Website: bh-photo
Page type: receipt
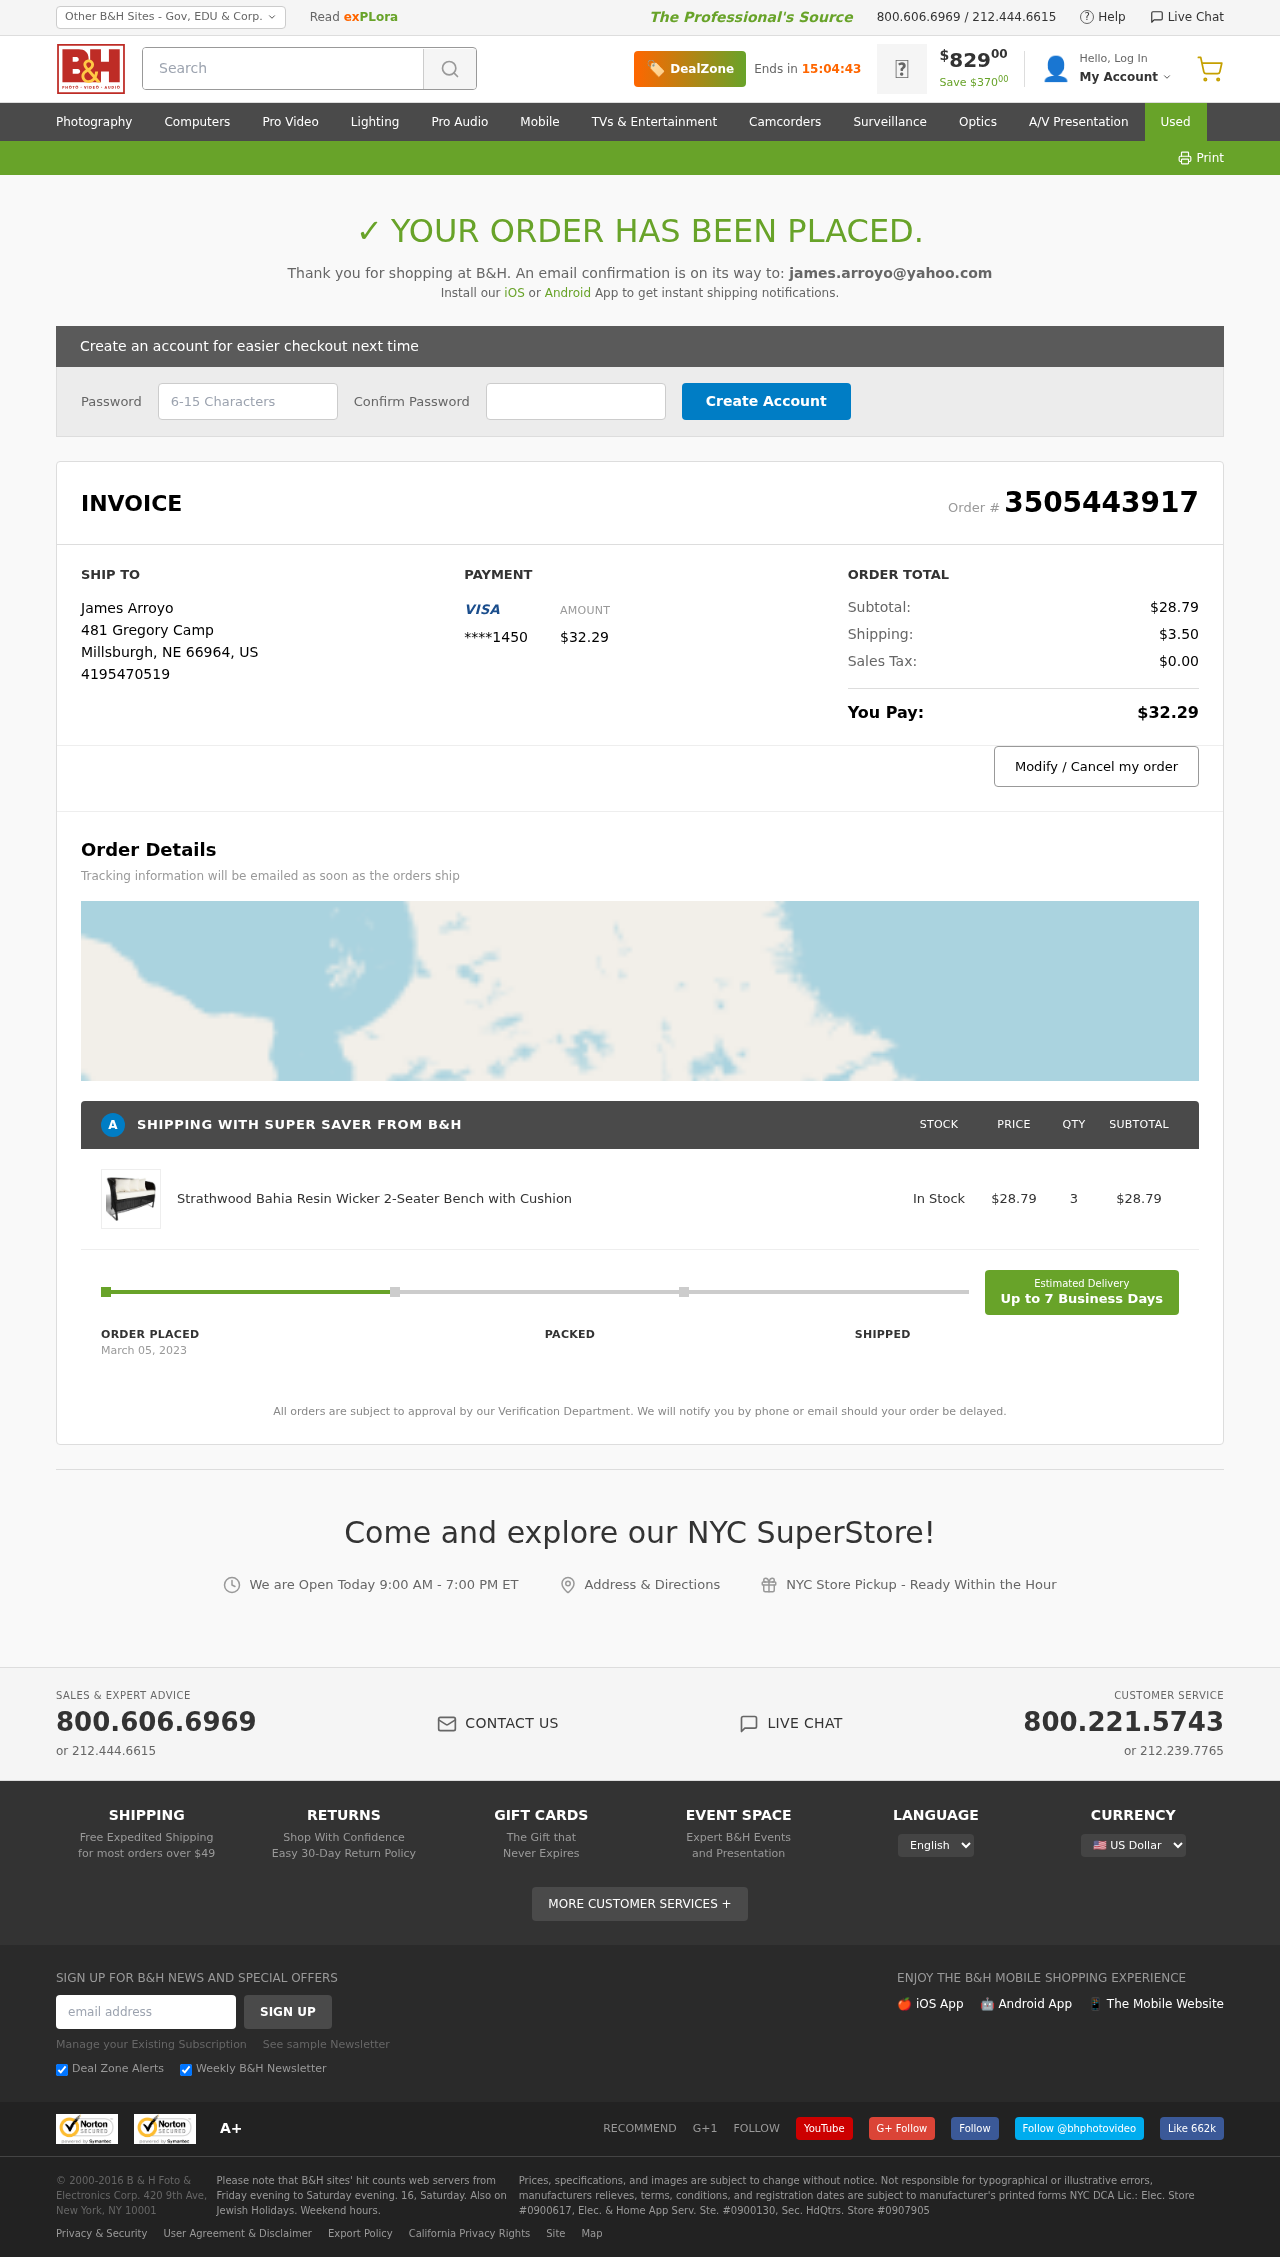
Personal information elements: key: PII_CARD_LAST4
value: ****1450
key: PII_CITY
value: Millsburgh
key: PII_COUNTRY_CODE
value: US
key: PII_EMAIL
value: james.arroyo@yahoo.com
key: PII_FULLNAME
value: James Arroyo
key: PII_PHONE
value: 4195470519
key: PII_POSTCODE
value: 66964
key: PII_STATE_ABBR
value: NE
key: PII_STREET
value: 481 Gregory Camp
Product elements: key: PRODUCT1_NAME
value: Strathwood Bahia Resin Wicker 2-Seater Bench with Cushion
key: PRODUCT1_PRICE
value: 28.79
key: PRODUCT1_QUANTITY
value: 3
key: PRODUCT1_SUBTOTAL
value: $28.79
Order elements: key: ORDER_ID
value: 3505443917
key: ORDER_TOTAL
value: $32.29
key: ORDER_SUBTOTAL
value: $28.79
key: ORDER_SHIPPING_COST
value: $3.50
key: ORDER_TAX
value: $0.00
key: ORDER_DATE
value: March 05, 2023
Search elements: key: HEADER_SEARCH
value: Search